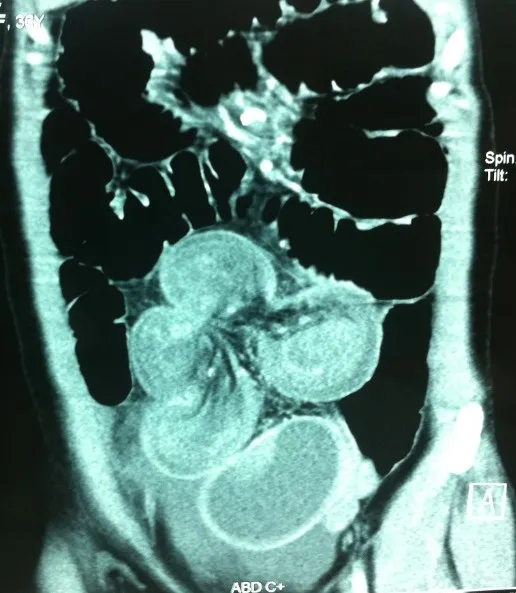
Abdominal CT- Scan, frontal slice, showing the intussusception and the volvulus of the small bowel.
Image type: radiology (ct)